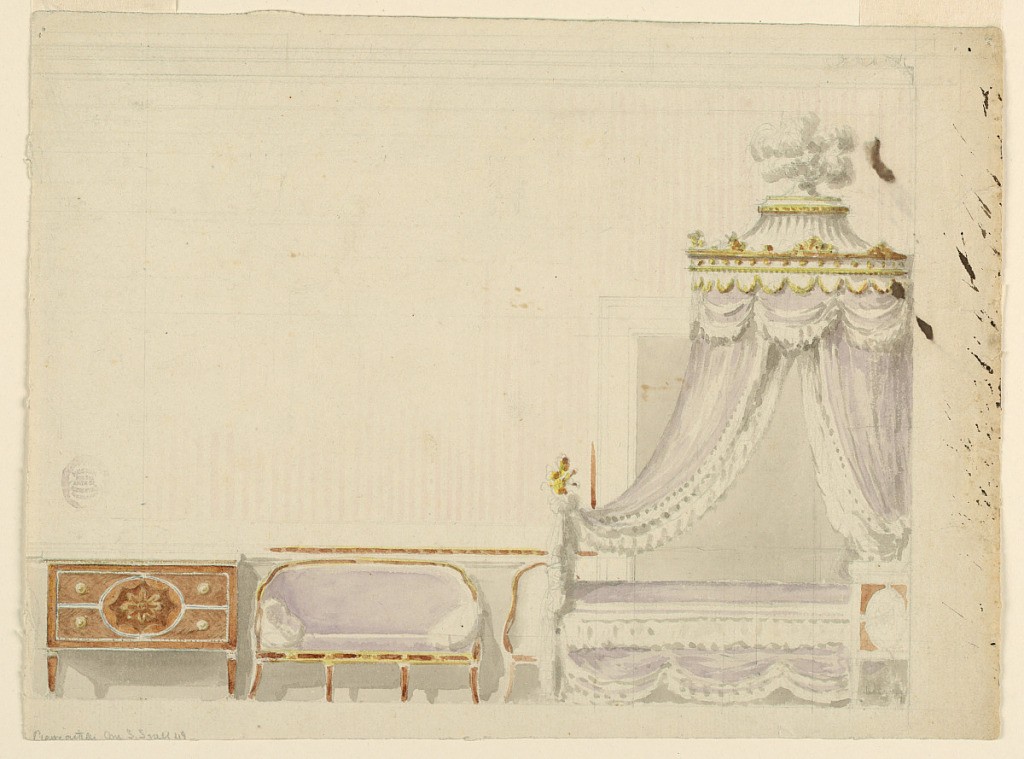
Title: Furniture for a Bedroom
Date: late 18th century
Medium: Graphite, brush and watercolor on paper
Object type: Drawing
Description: Elevation of bedroom furniture. At left is a commode with two drawers, strait legs and an oval panel of marquetry. Beside is a couch with curving back and half of a chair with a similar silhouette. At right, a lit polonaise with lilac and white textile. White plumes above the tented top. Suggestion of striped walls.